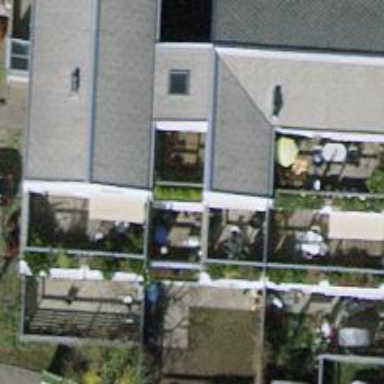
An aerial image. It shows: Terrace building.